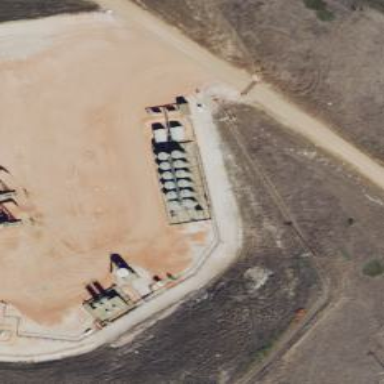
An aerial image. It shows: Storage tank that is man-made.